Aerial crown-view tile of a tropical tree (Barro Colorado Island, Panama), acquired 20240611:
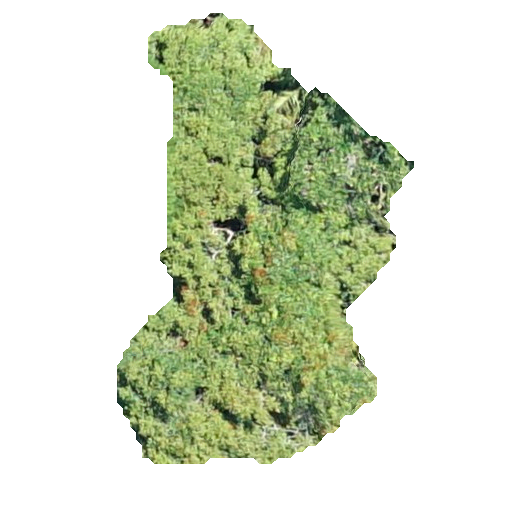
Species: Spondias mombin
GBIF accepted scientific name: Spondias mombin
Crown area: 135.254 m²